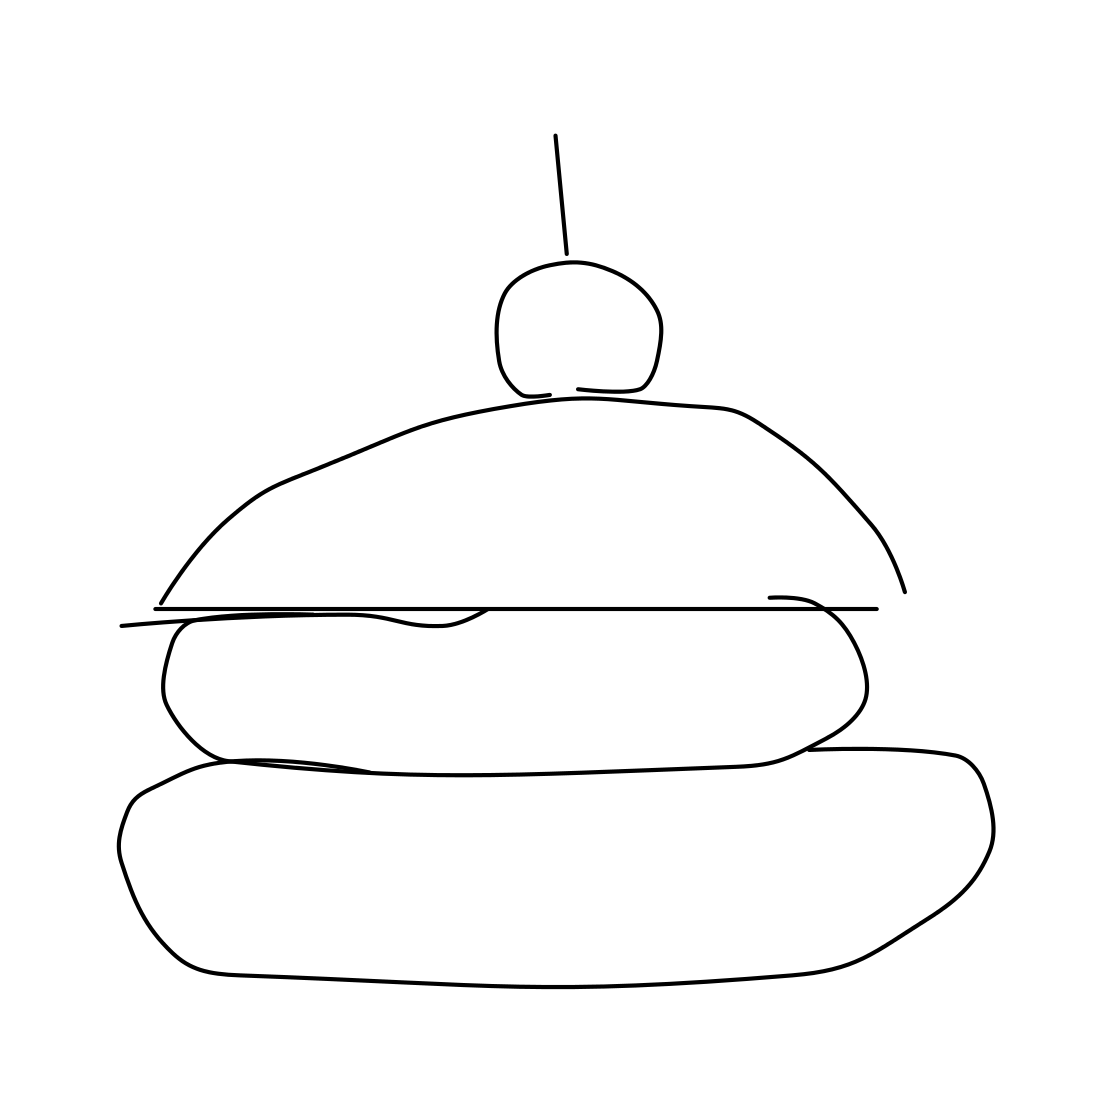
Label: hamburger